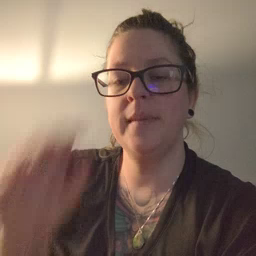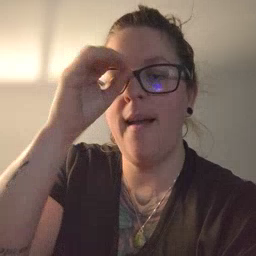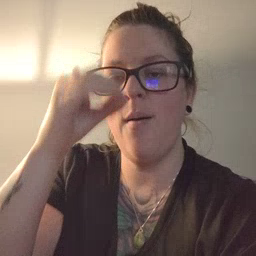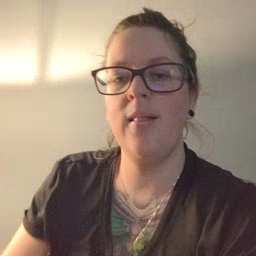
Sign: owl